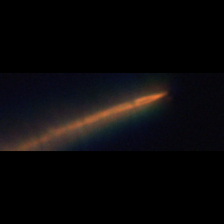
Taxon: Psuedo-nitzschia
Group: Diatoms